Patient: sex M, age 65
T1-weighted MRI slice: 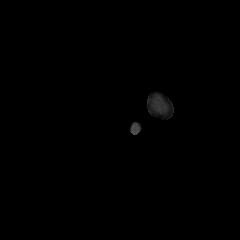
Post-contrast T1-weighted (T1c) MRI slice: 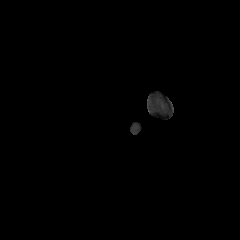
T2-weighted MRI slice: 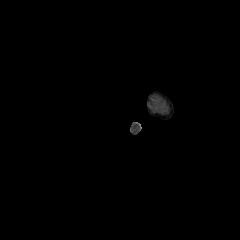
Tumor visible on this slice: no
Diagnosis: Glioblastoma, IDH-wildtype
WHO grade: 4